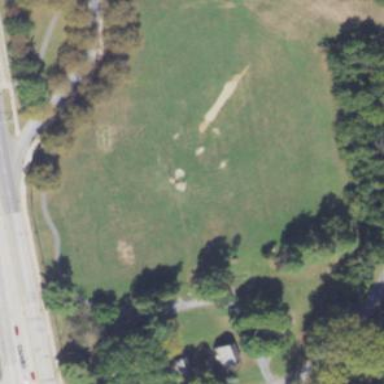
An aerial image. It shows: Cricket pitch on the ground.